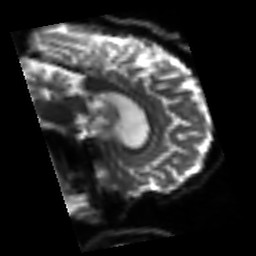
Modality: sbref
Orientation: sagittal
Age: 75
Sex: male
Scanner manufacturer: siemens
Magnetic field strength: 3 T
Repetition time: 3.2 s
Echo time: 0.081 s